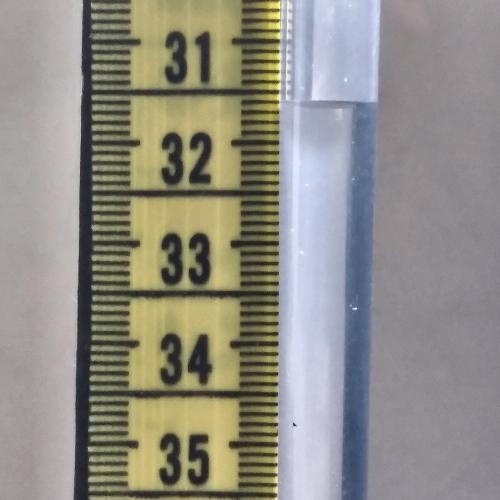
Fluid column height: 31.6 cm